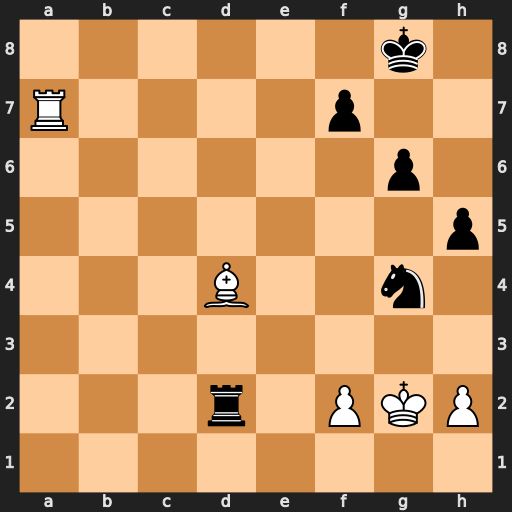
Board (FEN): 6k1/R4p2/6p1/7p/3B2n1/8/3r1PKP/8
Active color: w
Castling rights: -
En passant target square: -
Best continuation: Ra8+ Kh7 Rh8#